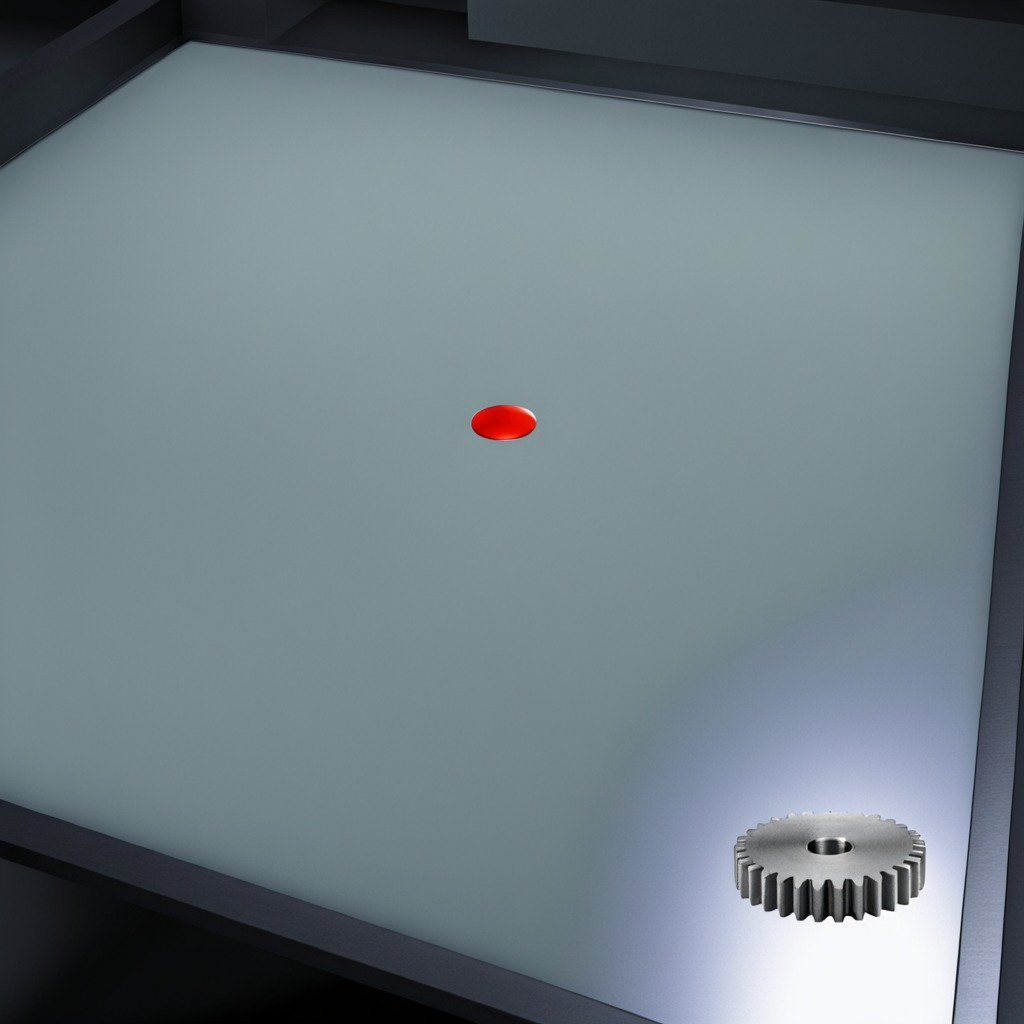
A steel gear with teeth is lying on a clean empty table in a railway signal maintenance room lit by harsh overhead fluorescents.